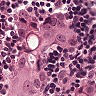
Metastatic tissue present: yes